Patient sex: M
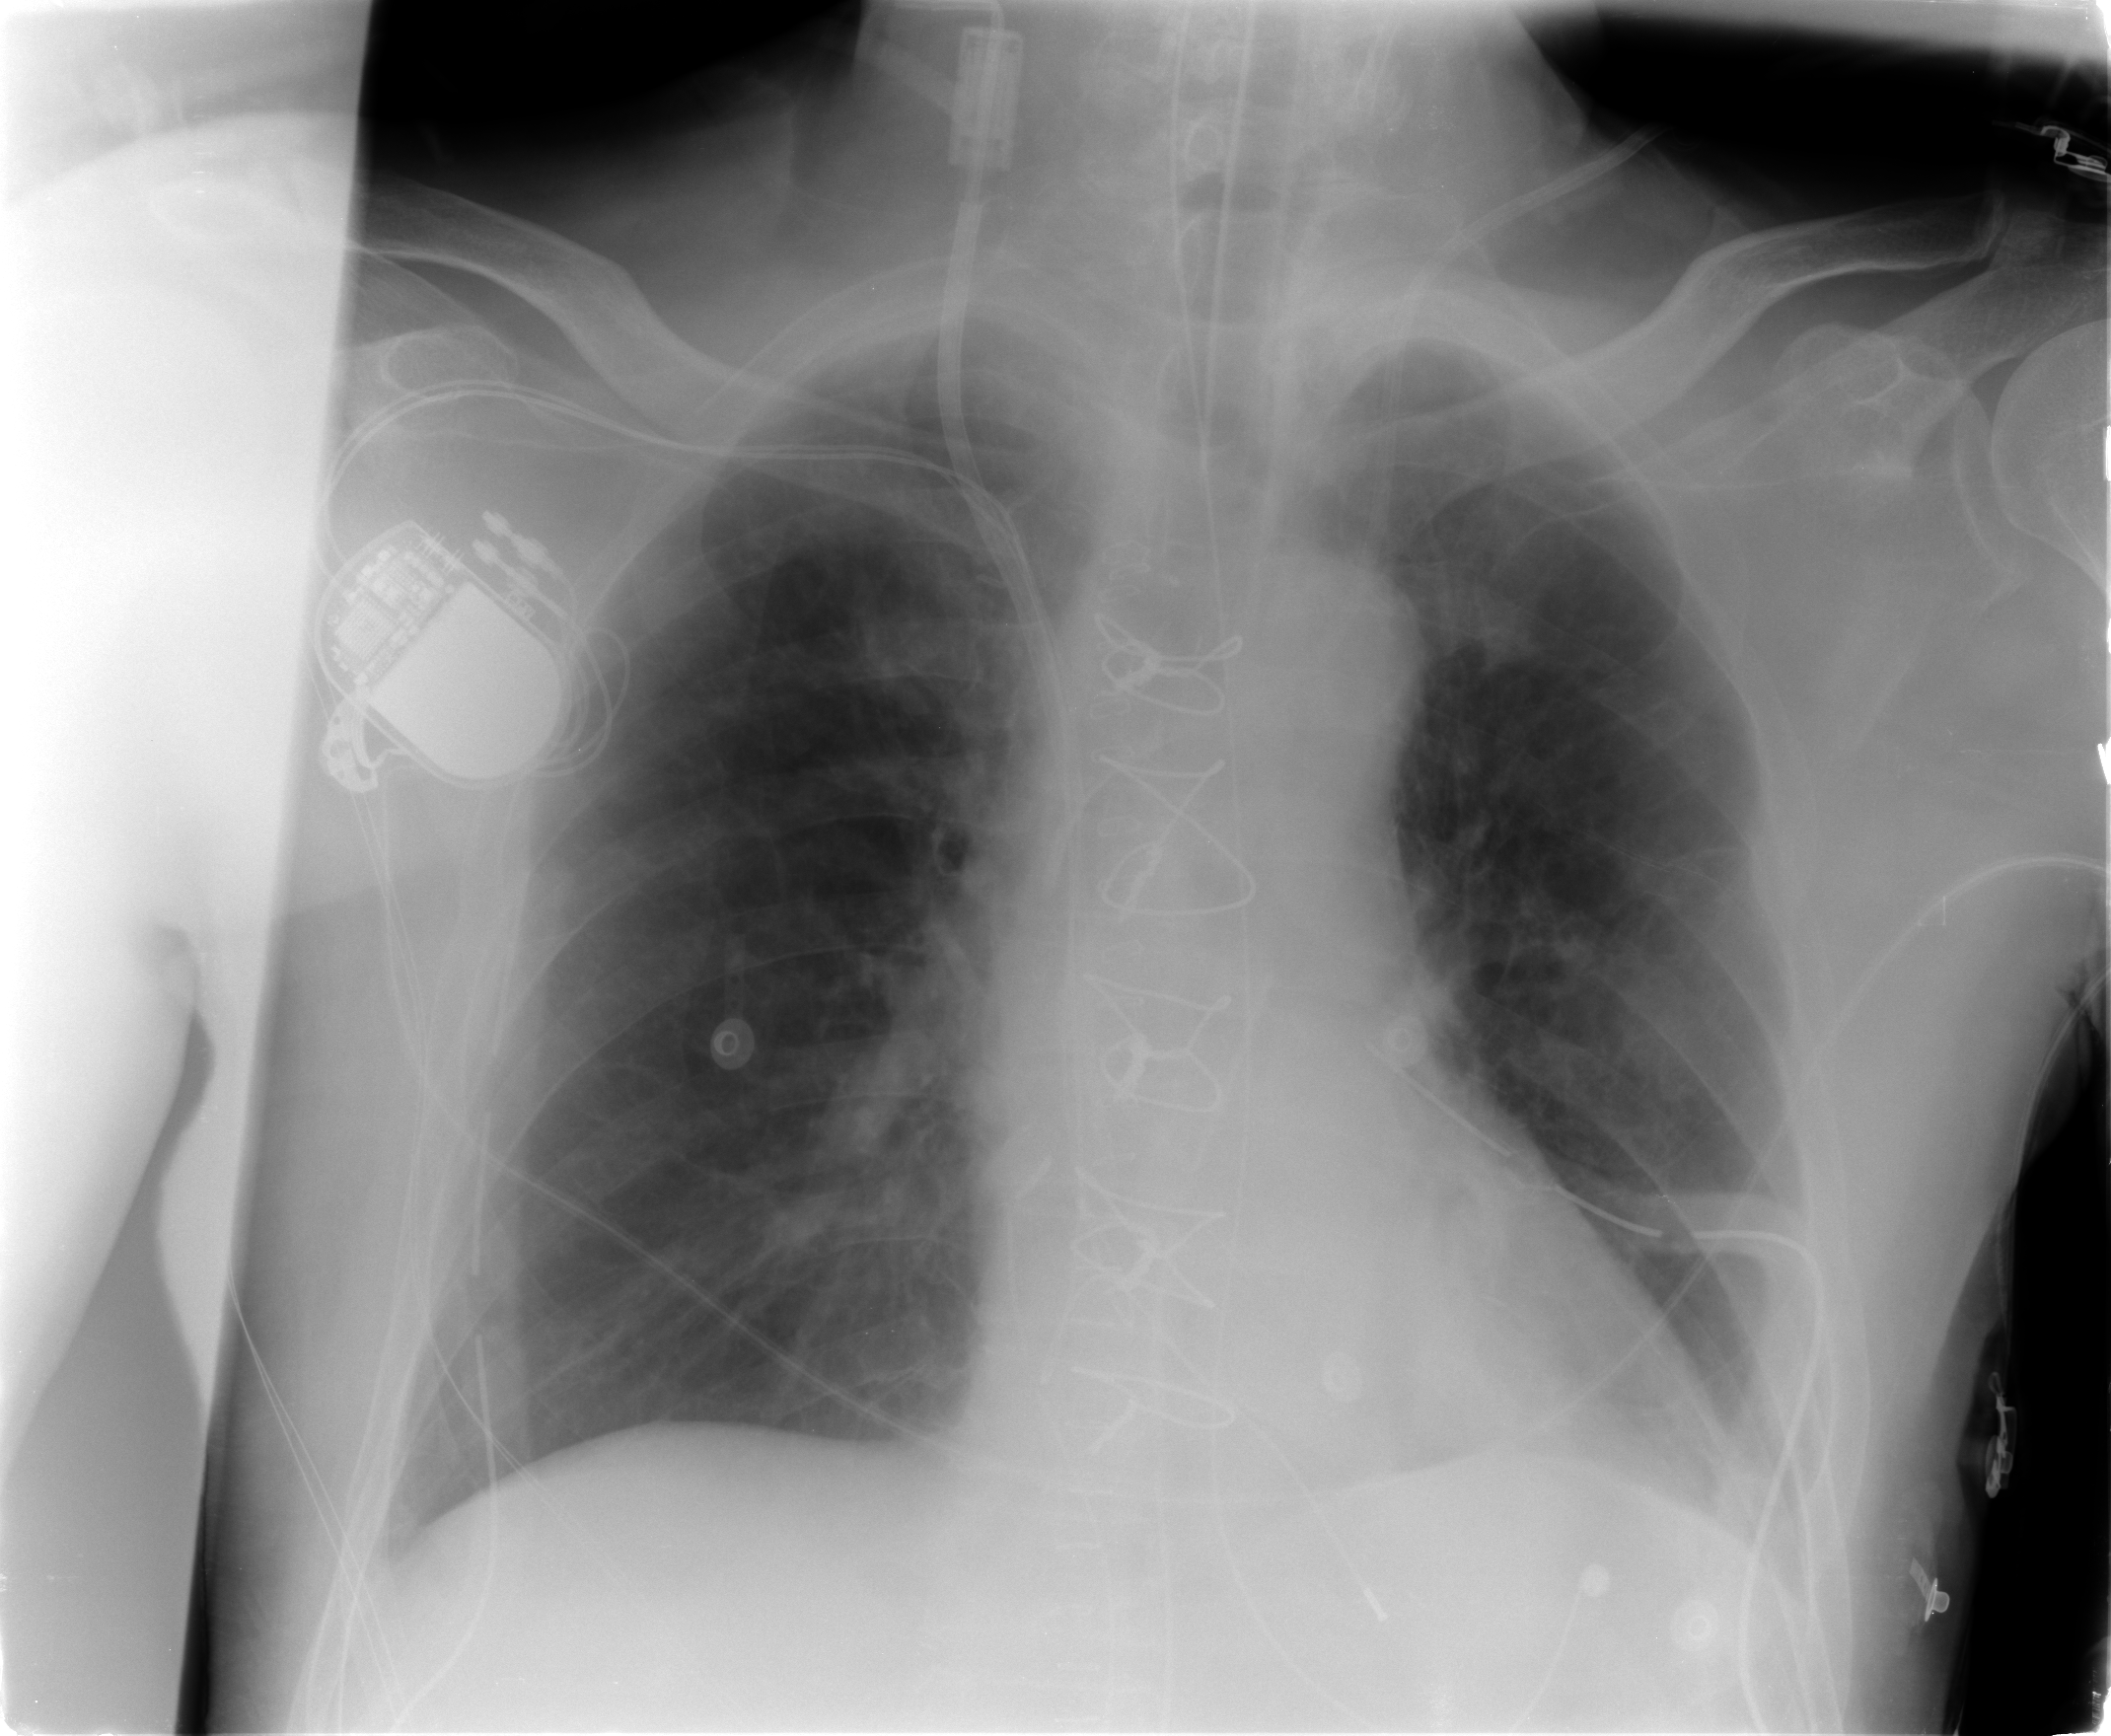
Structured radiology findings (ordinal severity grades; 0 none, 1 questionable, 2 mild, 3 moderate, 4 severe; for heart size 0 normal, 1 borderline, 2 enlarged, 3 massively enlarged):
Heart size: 0
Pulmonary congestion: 2
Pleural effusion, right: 0
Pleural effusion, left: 0
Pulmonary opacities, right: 0
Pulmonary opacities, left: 0
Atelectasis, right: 0
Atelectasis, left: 0